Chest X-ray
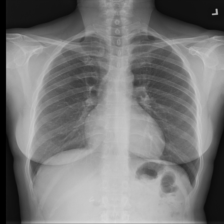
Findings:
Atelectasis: negative
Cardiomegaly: negative
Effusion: negative
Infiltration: negative
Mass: negative
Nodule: negative
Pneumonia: negative
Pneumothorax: negative
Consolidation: negative
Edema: negative
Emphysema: negative
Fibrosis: negative
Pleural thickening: negative
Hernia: negative